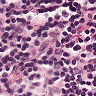
Metastatic tissue present: no